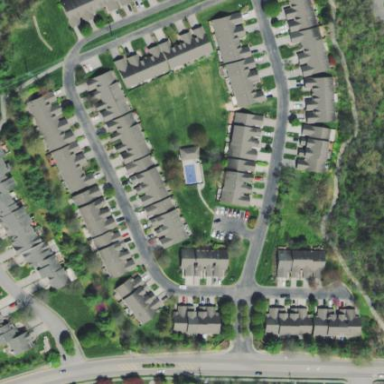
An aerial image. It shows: Condominium in residential area.